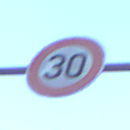
Verkehrszeichen: Geschwindigkeit30
Umgebung: Outdoor, Urban
Tageszeit: SunriseSunset
Wetter: Clear
Licht: Natural
Jahreszeit: NotSpecified
Kontrast: LowContrast